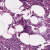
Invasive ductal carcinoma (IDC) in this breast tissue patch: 1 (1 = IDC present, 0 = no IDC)